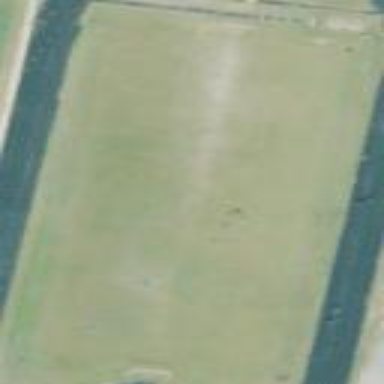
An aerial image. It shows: Soccer pitch for outdoor sports and leisure activities.